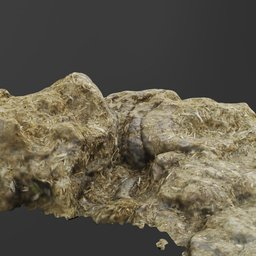
Label: nature